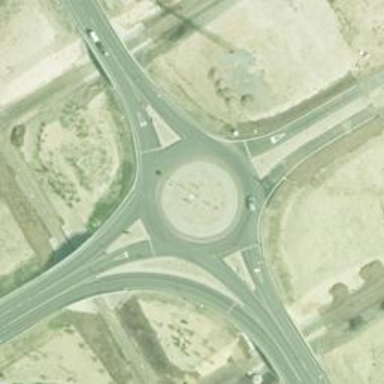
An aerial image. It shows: Asphalt road that is secondary route leading to roundabout.